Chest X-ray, AP view. Patient: 46 years old, sex M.
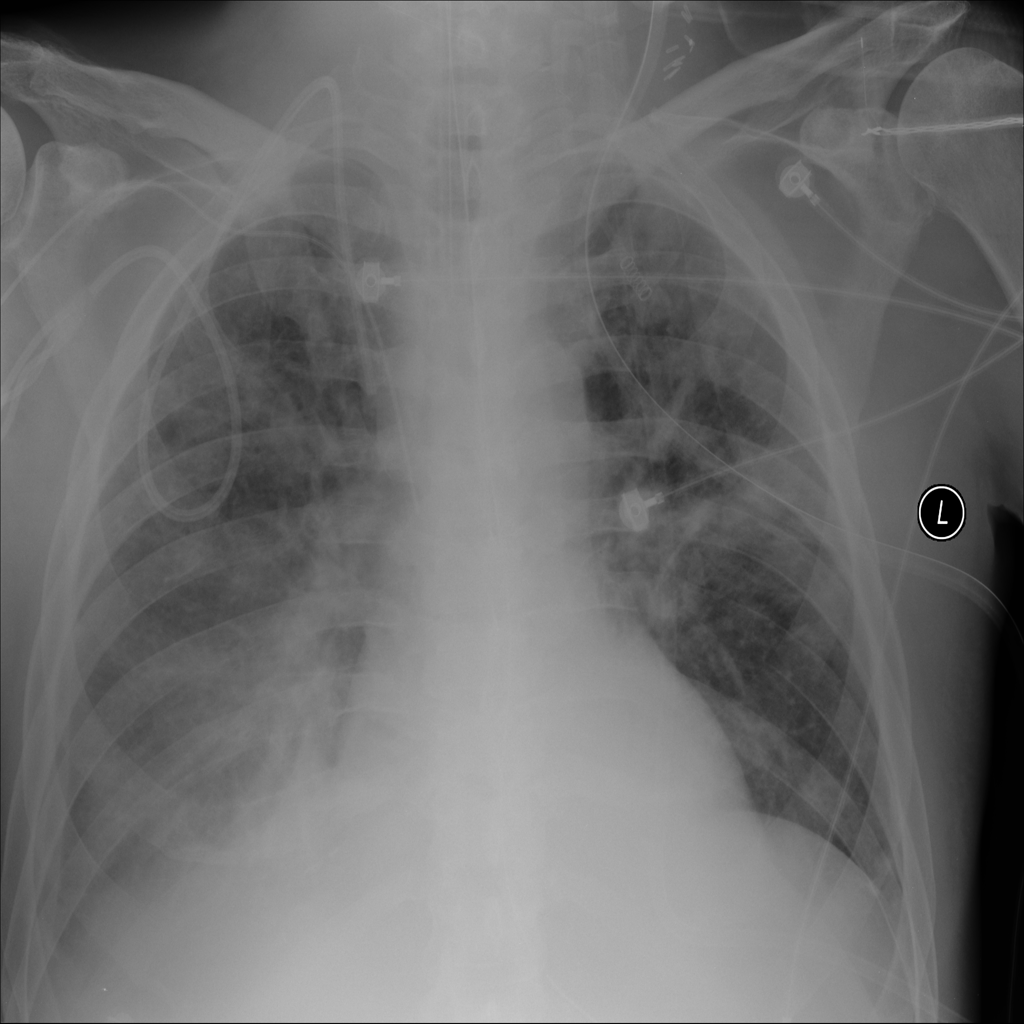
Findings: Atelectasis, Effusion